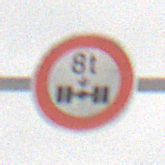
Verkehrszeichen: TatsaechlicheAchslast
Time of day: MorningAfternoon
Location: Outdoor (Nature)
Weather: Overcast
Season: Winter
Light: Natural